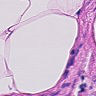
Metastatic tissue present: no